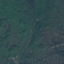
Land use / land cover class: Forest